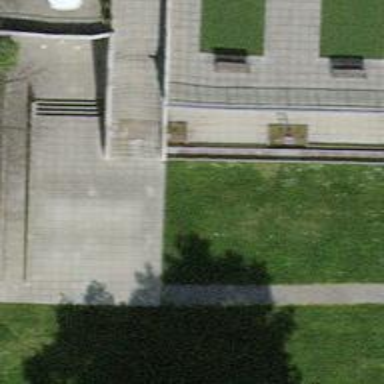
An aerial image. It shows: Set of concrete steps.